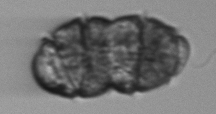
Label: Margalefidinium